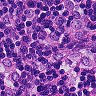
Metastatic tissue present: yes